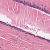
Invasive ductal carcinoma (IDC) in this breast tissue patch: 0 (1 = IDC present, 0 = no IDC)